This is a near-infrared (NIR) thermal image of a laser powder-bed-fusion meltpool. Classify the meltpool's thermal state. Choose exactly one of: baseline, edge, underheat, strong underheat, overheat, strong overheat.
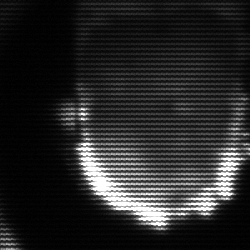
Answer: baseline